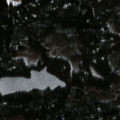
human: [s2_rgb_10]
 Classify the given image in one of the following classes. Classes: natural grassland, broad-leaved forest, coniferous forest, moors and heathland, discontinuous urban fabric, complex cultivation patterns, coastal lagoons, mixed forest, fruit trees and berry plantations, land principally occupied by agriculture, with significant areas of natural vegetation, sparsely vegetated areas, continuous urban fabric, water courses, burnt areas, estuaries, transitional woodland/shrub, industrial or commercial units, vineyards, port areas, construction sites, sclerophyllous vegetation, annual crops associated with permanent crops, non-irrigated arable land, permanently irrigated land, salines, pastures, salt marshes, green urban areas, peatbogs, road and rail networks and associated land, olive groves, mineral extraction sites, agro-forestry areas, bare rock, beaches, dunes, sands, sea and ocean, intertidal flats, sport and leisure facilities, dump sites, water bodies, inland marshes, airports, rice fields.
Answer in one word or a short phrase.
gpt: coniferous forest, transitional woodland/shrub